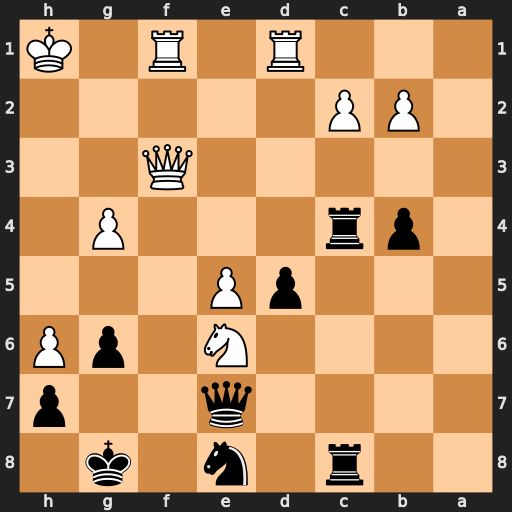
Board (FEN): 2r1n1k1/4q2p/4N1pP/3pP3/1pr3P1/5Q2/1PP5/3R1R1K
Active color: b
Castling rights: -
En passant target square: -
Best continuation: Qh4+ Kg1 Rxg4+ Qxg4 Qxg4+